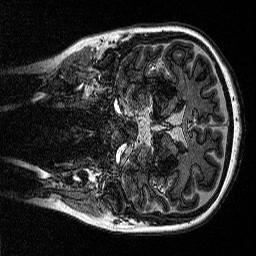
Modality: MP2RAGE
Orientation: coronal
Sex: female
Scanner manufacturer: siemens
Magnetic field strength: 3 T
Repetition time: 5 s
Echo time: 0.00292 s